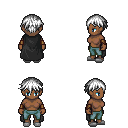
a pixel art fantasy rpg character, female body template, human, dark skin, black cape, teal pants, white short bangs hairstyle, leather bracers, white slippers, four views (front, back, left, right), 2x2 character sprite sheet, small pixel art, hard edges, no anti-aliasing